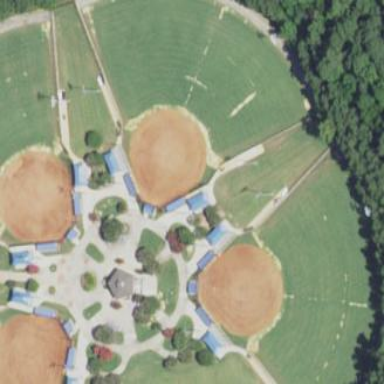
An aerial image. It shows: Baseball pitch for leisure land activities.